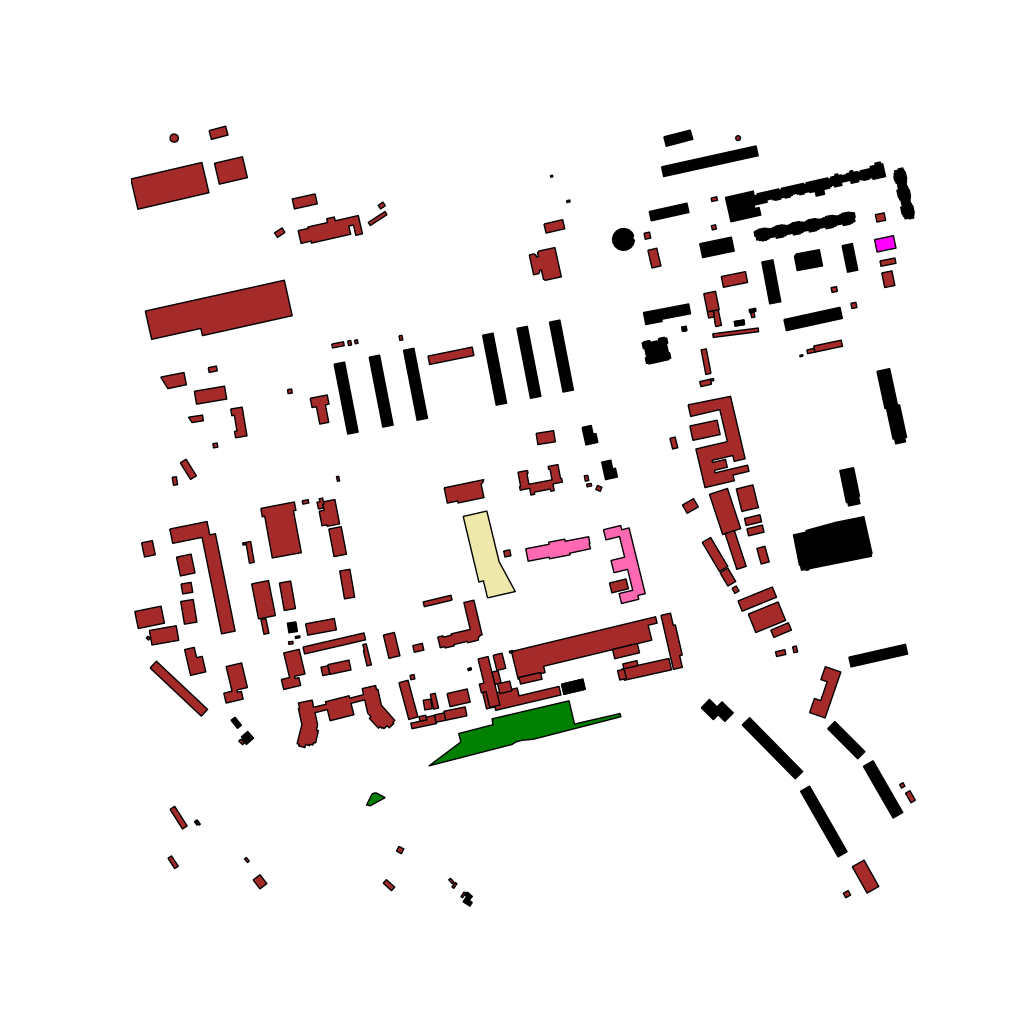
Tags: overhead vector_map, industrial, recreation, residential, special, transport, modern, soviet, high_rise, individual_rise, low_rise, medium_rise, density_1, Building, Facility, Park, Police, Uni, Ythsport, 1.0 km²